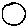
Label: moon